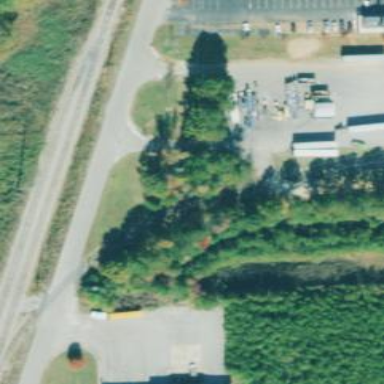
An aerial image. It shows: Rail spur service.